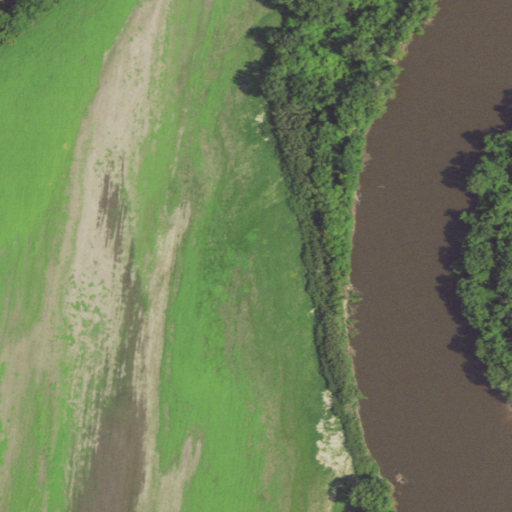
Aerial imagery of island in Illinois named Buzzard Island containing cultivated crops, open water, woody wetlands, herbaceous wetlands, deciduous forest, and barren land